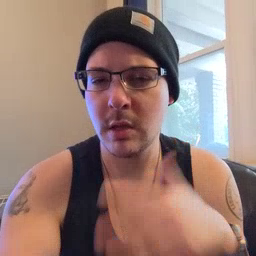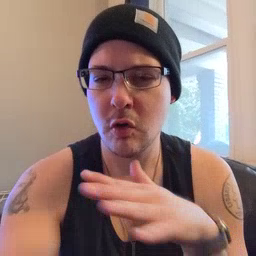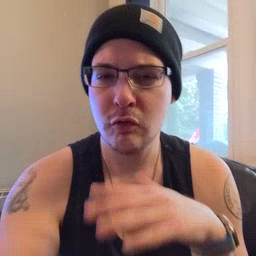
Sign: backyard